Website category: movie
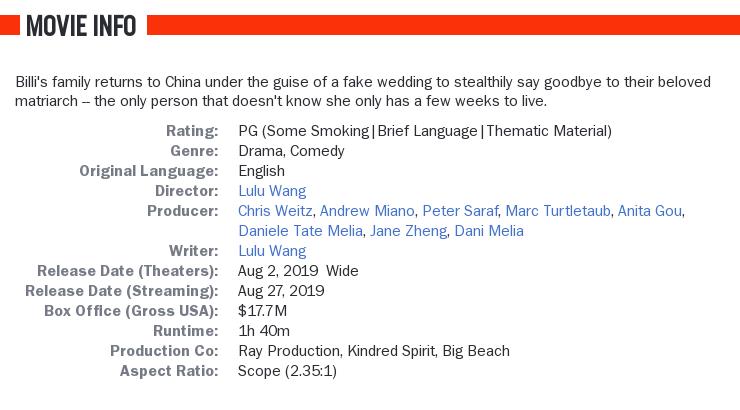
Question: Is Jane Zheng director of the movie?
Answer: no

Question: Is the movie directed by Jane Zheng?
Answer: no

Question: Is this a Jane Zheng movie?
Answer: no

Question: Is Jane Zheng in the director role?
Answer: no

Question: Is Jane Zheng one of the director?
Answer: no

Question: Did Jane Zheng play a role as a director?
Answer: no

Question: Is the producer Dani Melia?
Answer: yes

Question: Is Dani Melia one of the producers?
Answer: yes

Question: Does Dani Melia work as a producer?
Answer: yes

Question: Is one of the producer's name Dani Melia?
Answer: yes

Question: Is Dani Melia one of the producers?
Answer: yes

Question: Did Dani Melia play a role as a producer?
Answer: yes

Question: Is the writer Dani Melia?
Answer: no

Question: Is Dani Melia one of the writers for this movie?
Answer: no

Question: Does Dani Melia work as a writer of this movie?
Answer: no

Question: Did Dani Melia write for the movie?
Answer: no

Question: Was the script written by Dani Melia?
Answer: no

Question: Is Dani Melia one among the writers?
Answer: no

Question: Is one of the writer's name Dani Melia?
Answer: no

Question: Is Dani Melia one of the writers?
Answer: no

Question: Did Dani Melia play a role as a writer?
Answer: no

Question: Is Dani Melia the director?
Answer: no

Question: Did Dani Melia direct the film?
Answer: no

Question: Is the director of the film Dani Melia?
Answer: no

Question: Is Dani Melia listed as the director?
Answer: no

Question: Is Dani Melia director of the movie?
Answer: no

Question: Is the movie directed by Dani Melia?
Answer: no

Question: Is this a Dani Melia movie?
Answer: no

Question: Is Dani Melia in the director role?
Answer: no

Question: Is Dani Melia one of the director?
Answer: no

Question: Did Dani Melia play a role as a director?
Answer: no